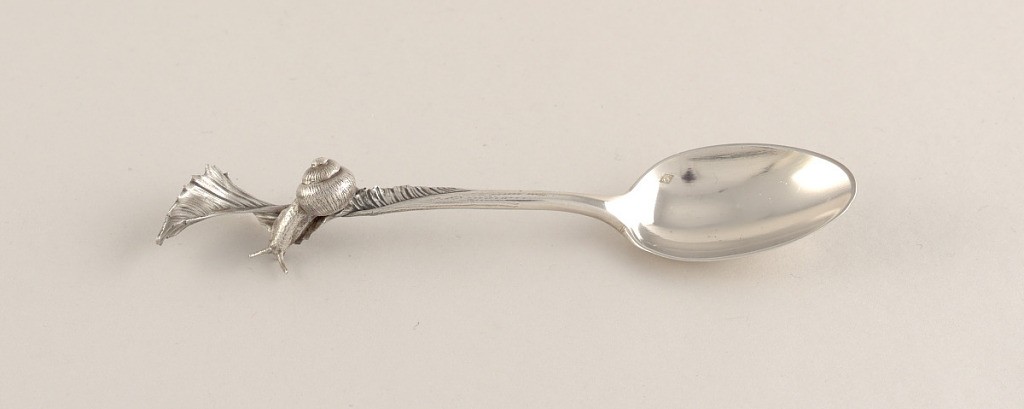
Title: Demitasse Spoon with Snail
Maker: Charles Victor Gibert, French
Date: ca. 1890
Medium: silver
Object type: spoon
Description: Oval bowl with plain narrow stem. Stem continues to form twisted leaf. Large snail applied to base of leaf with head outstretched off towards the right side over edge of leaf.